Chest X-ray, PA view. Patient: 24 years old, sex F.
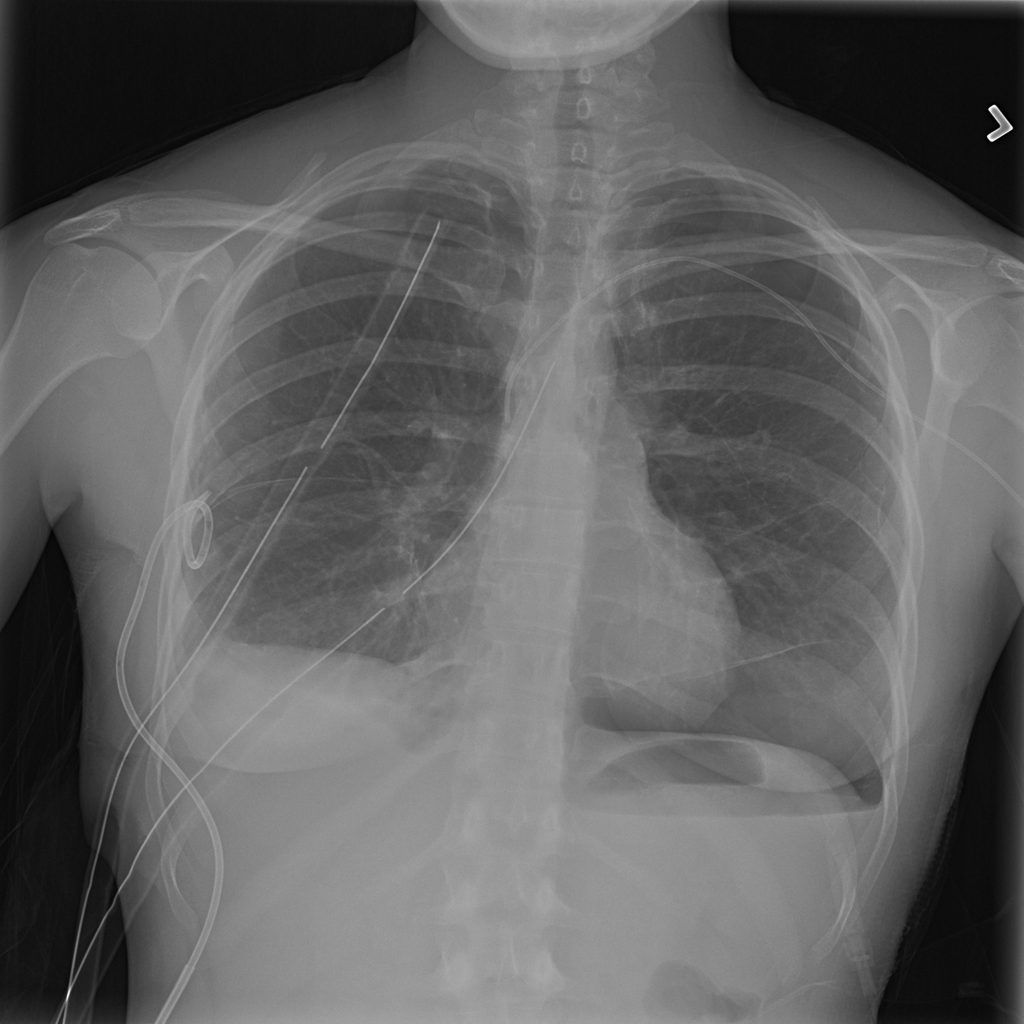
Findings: Pneumothorax